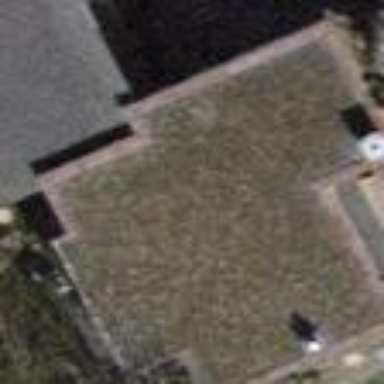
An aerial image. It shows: Building with flat roof.